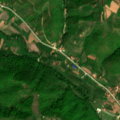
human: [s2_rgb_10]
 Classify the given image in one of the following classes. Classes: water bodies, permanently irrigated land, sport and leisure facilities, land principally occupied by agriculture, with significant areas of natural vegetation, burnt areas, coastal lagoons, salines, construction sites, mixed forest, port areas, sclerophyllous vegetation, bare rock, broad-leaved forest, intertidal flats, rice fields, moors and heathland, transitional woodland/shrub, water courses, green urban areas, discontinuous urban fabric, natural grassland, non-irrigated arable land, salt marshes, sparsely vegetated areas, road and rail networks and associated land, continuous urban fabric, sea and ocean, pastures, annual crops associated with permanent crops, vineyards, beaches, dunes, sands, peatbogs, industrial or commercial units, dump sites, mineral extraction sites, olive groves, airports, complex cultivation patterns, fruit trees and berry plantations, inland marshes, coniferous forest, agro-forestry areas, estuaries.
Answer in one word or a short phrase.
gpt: discontinuous urban fabric, complex cultivation patterns, land principally occupied by agriculture, with significant areas of natural vegetation, broad-leaved forest